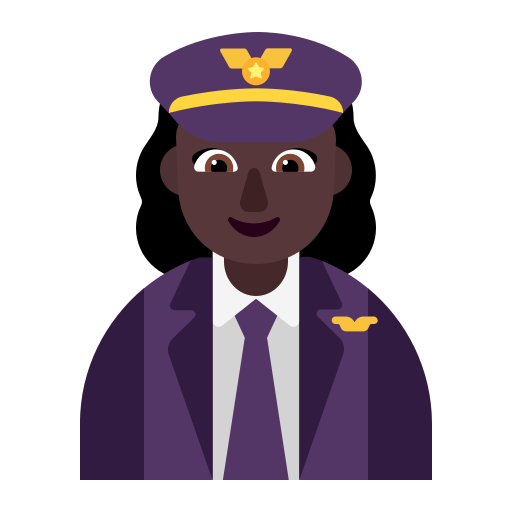
woman pilot flat dark